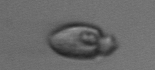
Label: Amphidinium